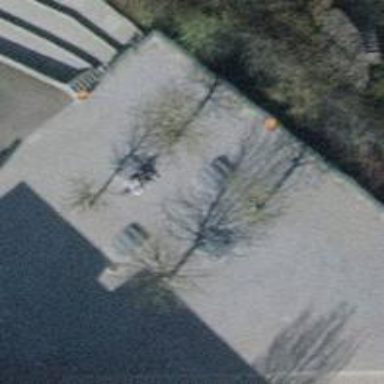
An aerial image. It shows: Bench.